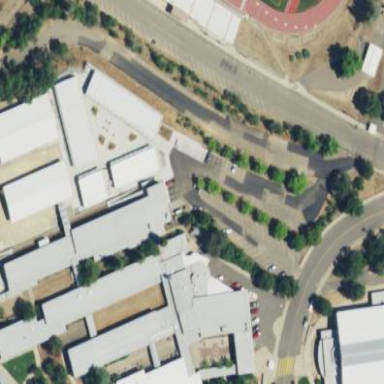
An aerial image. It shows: School building.